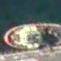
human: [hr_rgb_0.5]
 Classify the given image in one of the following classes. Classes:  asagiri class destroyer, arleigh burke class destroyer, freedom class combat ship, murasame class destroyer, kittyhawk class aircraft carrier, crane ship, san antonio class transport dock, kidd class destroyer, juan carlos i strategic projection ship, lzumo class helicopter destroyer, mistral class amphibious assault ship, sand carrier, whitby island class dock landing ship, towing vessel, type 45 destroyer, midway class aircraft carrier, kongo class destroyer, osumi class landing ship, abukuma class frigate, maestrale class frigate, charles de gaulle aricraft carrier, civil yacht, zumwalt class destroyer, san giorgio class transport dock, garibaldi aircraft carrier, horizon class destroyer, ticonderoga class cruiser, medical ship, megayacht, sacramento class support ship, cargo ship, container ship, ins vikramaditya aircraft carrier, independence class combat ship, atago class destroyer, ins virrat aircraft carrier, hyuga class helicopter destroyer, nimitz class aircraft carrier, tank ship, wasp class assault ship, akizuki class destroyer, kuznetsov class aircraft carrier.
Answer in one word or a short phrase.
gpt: Towing vessel